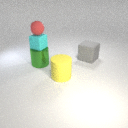
small red rubber sphere above large green metal cylinder